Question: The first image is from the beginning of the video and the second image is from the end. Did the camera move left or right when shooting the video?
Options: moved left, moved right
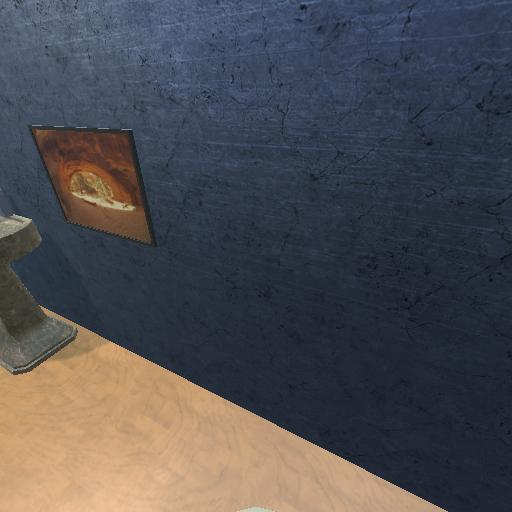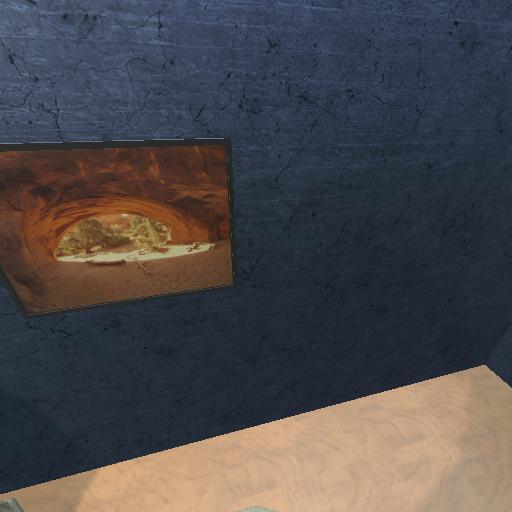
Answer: moved left